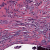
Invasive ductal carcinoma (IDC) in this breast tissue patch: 1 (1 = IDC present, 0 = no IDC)